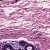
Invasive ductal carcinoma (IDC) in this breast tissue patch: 0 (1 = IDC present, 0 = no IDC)